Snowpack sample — Buffalo Mountain, Silverthorne, Colorado, USA (1/25/25, 10:11 AM MST)
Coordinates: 39.6222, -106.1139
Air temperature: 22 °F
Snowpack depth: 110 cm
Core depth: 40 cm
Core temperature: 46.4 °F
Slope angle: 12°, slope face: 102°
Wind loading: high
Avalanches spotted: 0
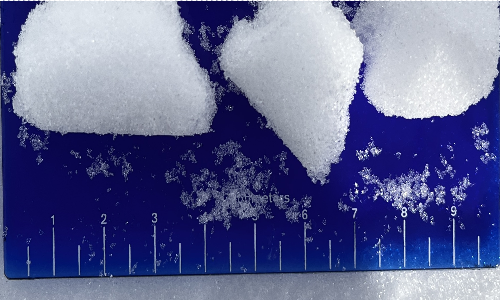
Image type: core
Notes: No avalanches nearby, collected on the outskirts of a fire break 15 meters from the treeline, on way to Buffalo and Red Mountain